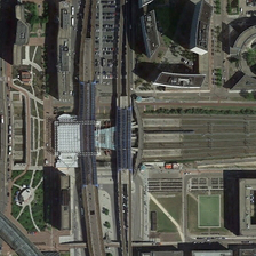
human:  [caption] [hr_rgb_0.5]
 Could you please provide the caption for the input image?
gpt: There is a railway station, two vertical railway lines and a square.

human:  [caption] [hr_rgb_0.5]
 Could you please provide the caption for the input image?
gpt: There is a railway station, two vertical railways and a square.

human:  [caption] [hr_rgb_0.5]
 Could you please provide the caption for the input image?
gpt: the railwaystation is next to a parkinglot and streets .

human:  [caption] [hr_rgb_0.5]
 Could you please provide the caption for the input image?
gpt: The railway station and the railway lines that cross the road.

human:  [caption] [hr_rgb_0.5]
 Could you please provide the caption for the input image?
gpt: The railway station and the railway tracks cross the highway.